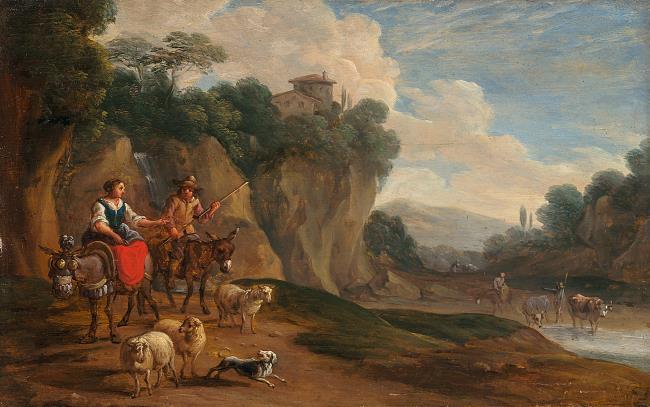
Title: Mountainous landscape with shepherds
Artist: Martinus de la Court
Earliest date: 1655
Latest date: 1710
Genre: painting
Iconography: cattle
Keywords: landscape (genre), mountain landscape, ford, herdsman, shepherdess, livestock, donkey, sheep, sheep dog, cow, shepherd's crook, walking stick, waterfall, house/castle in the background